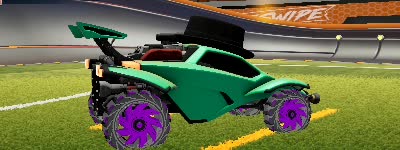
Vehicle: octane